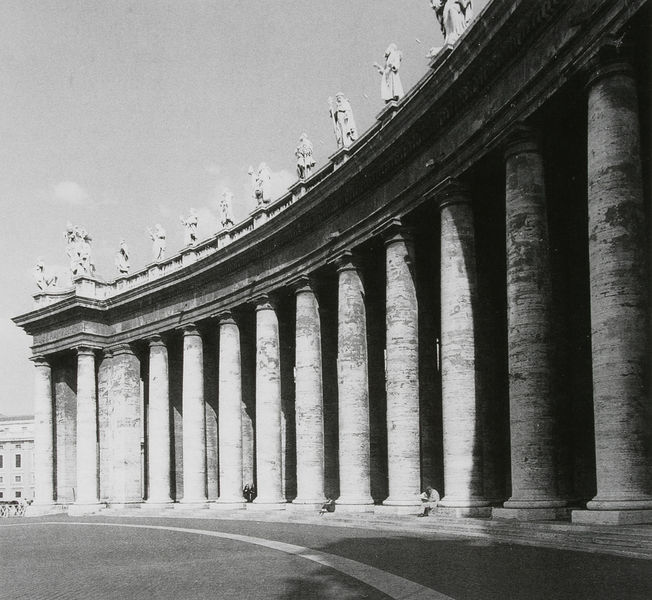
Titel: Kolonnaden
Künstler: Gianlorenzo Bernini
Standort: Rom
Institution: Piazza S. Pietro
Schlagwörter: himmel, schatten, wolken, menschen, fenster, geschwungen, licht, marmor, pfeiler, strasse, säule, säulen, gebäude, haus, schloss, wolke, mütze, architektur, barock, mensch, sockel, stein, sonne, figur, renaissance, kreis, oval, rund, engel, skulptur, statue, rahmung, bogen, fassade, italien, amerika, platz, figuren, rundbogen, treppe, kaiser, maler, streifen, stufe, stufen, glatt, plastik, plinthe, monumental, ring, hoch, halle, foto, fotografie, segment, gang, arkade, kolonnade, palazzo, balustrade, groß, asphalt, schwarzweiß, kranz, architrav, arkaden, kapitelle, rom, photo, halbkreis, halbrund, kreissegment, segmentbogen, fries, gesims, skulpturen, plastiken, risalit, statuen, antik, greek, priester, urban, vatikan, antikisierend, ballustrade, tempel, heilige, basis, dorisch, schaft, petrus, gebälk, säulenhalle, säulengang, lisenen, bauplastik, abakus, kollonade, kollonaden, bramante, michelangelo, petersdom, wölbung, basen, säulenordnung, kolonnaden, kolonaden, dorische säulen, riesig, petersplatz, rondel, st. peter, markusplatz, etail, apostel, bellini, munich, bernini, päpste, chatten, verkröpft, fotot, schwar weiß, verkröfpung, bauskulpturen, first time, kollonadenskulpturen, mamror, monumentalisierung, peter basilic, petersom, seitenstreifen, st. peters basilica, urabn, apostelfiguren, plaza, belline, archutejtur